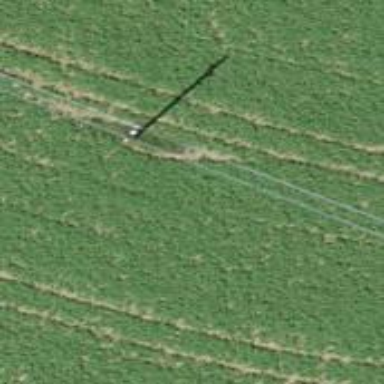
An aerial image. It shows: Utility pole in the area.